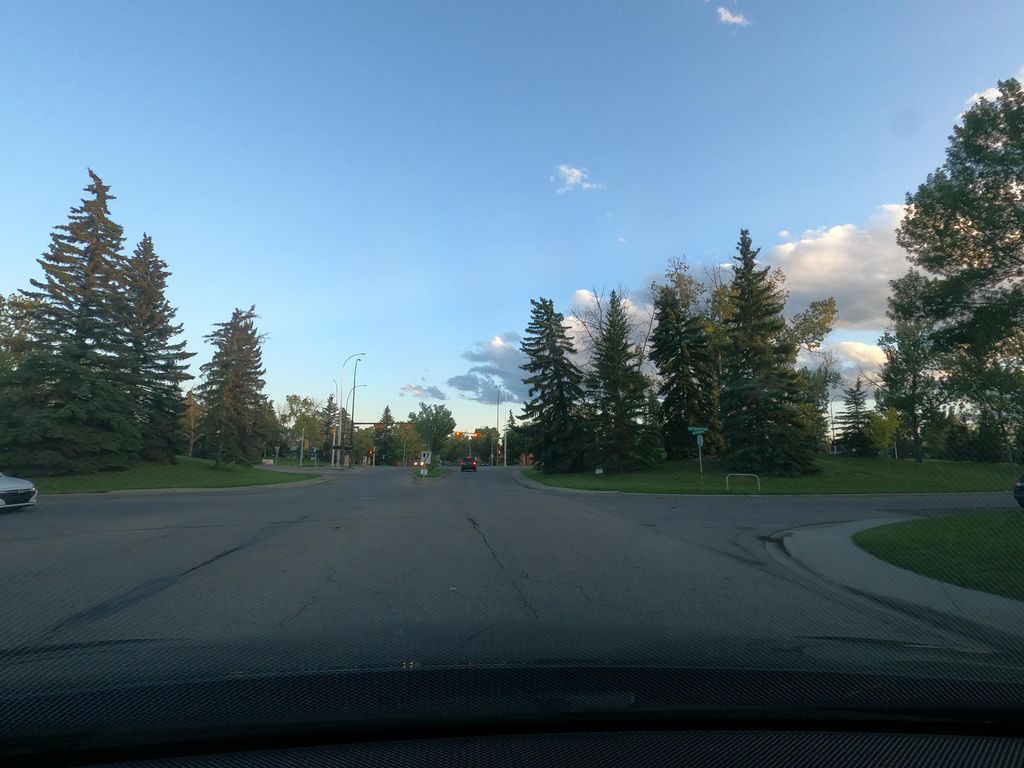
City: calgary